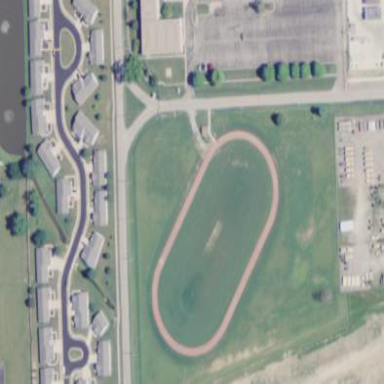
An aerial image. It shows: Track located within leisure land area.